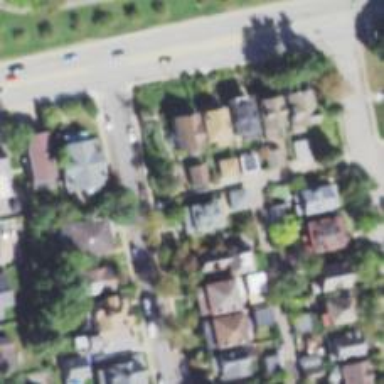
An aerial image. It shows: Alley classified as service road.